This is a demodulated (Hilbert-envelope) spectrum computed from a bearing vibration snapshot; the dashed markers indicate where each bearing fault type would appear (BPFO, BPFI, BSF, FTF). Based on the visible evidence, which condition applies: normal, inner_race, outer_race, ball?
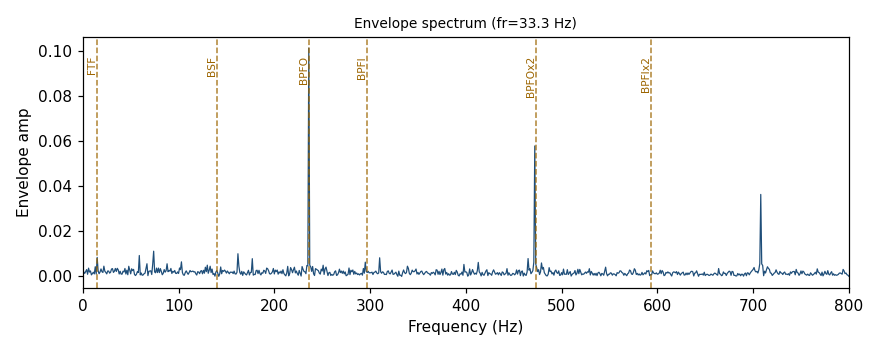
Answer: outer_race